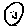
Label: smiley face